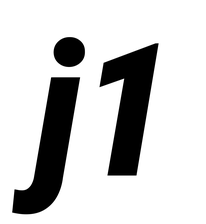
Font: Roboto-Italic_Condensed_Black_Italic